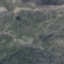
Label: HerbaceousVegetation